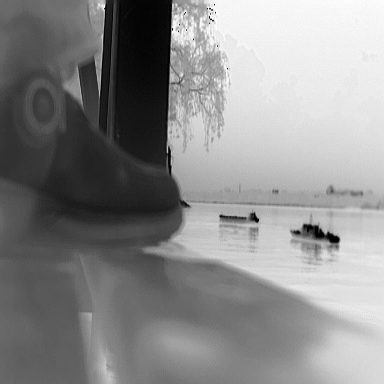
There is a warship in the infrared image.